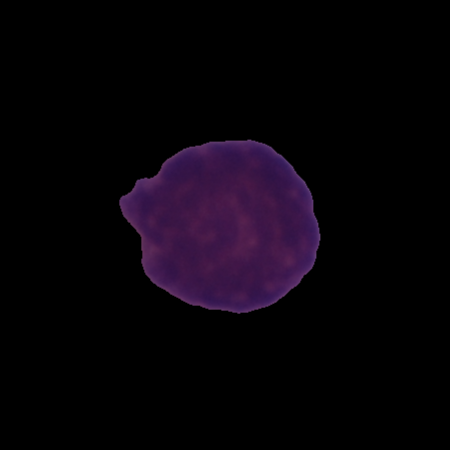
Label: cancer